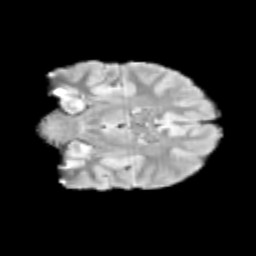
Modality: T2w
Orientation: coronal
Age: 9
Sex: male
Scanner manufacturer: siemens
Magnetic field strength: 3 T
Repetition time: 3.8 s
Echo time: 0.07 s